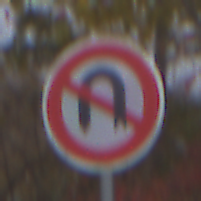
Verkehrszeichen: VerbotWenden
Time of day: MorningAfternoon
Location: Outdoor (Nature)
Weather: Overcast
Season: NotSpecified
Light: Natural